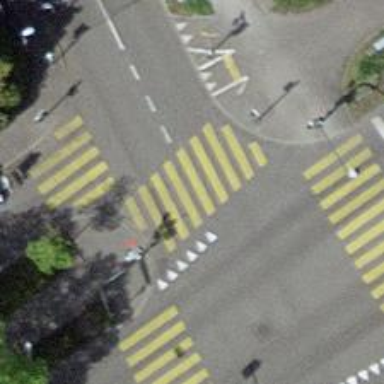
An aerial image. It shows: Crossing with traffic signals.